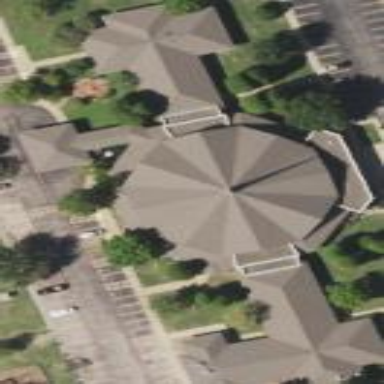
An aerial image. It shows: Building that is place of worship.